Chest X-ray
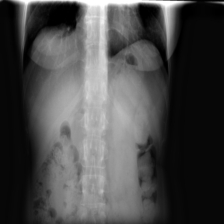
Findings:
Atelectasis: negative
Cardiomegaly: negative
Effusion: negative
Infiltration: positive
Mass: negative
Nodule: negative
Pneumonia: negative
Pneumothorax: negative
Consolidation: negative
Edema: negative
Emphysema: negative
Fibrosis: negative
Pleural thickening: negative
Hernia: negative